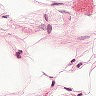
Metastatic tissue present: no